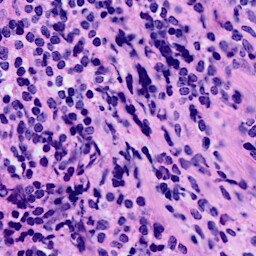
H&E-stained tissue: Breast